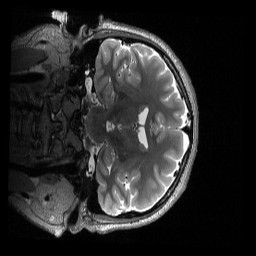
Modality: T2w
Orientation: coronal
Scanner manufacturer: siemens
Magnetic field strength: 3 T
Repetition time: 3.2 s
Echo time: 0.563 s